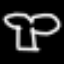
Label: mushroom